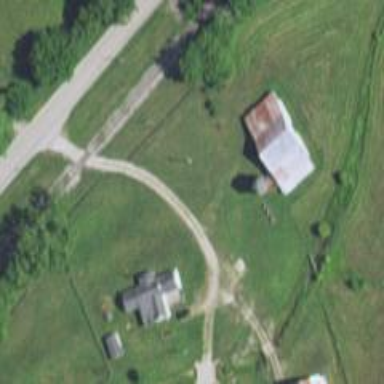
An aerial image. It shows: Driveway.